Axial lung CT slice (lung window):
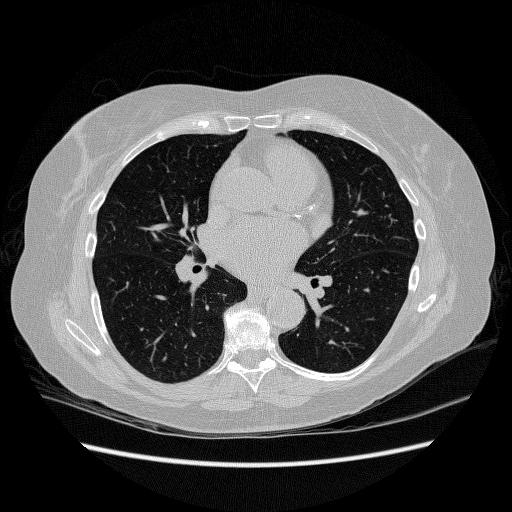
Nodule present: no